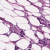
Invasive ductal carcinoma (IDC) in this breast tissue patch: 1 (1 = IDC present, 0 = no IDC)